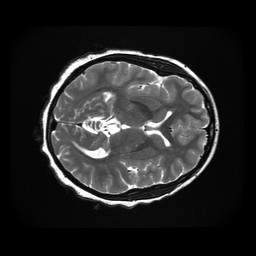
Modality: T2w
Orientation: axial
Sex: female
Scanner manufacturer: ge
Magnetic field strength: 3 T
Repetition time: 5 s
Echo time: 0.1019 s